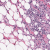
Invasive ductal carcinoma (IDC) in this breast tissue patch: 1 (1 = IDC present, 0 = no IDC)